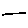
Label: line